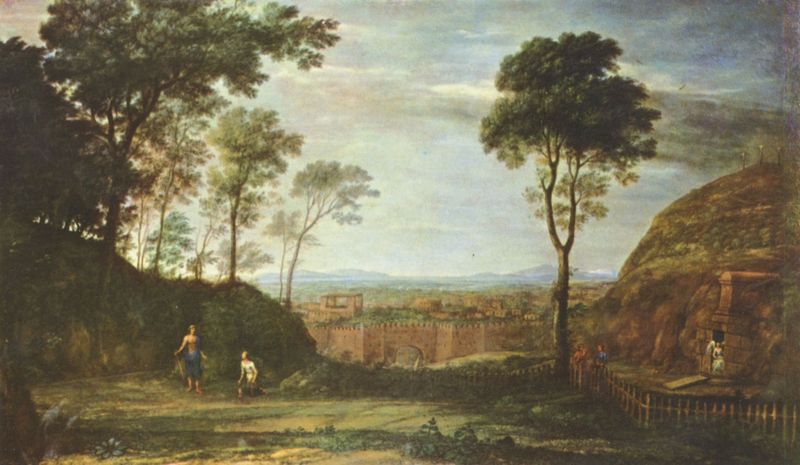
Titel: Ostermorgen
Künstler: Claude Lorrain
Standort: Frankfurt (am Main)
Institution: Das Städel, Städelsches Kunstinstitut und Städtische Galerie
Schlagwörter: baum, berg, blau, blätter, felsen, gemälde, himmel, mann, nackt, umhang, wolken, bäume, frauen, grün, landschaft, menschen, see, stadt, braun, frau, hintergrund, männer, vordergrund, ausblick, gebäude, gras, park, wiese, wolke, zaun, malerei, stein, steine, öl, ast, einsamkeit, horizont, hügel, natur, wind, sonne, paar, personen, pflanzen, höhle, wald, arbeit, genre, turm, engel, garten, farbig, ansicht, perspektive, berge, fels, mauer, farbe, gartenzaun, idylle, holzzaun, querformat, wetter, arch, blue, column, columns, men, oil, people, red, women, country, figures, france, gray, green, grey, old, painting, sitting, three, wall, woman, symmetrie, flowers, oil painting, two, brown, perspective, railing, tor, zinnen, oben, antike, burg, kreuz, religion, festung, lichtung, knien, ruinen, rom, tore, stadttor, landschaftsbild, kreuze, wood, smoke, flower, christus, grab, jesus, tümpel, altes testament, angel, classic, classical, cliff, cloud, clouds, greek, man, mythology, rock, rocks, roman, sky, stone, tree, mythos, field, hill, hills, house, landscape, mountain, mountains, nature, young, horizon, houses, lane, tower, trees, village, erscheinung, stadtmauer, death, tempel, opfer, forest, grass, bushes, dusk, entrance, garden, path, plants, view, maria, magdalena, jerusalem, maria magdalena, castle, forst, ruins, alegory, allegory, french, story, cross, auferstehung, wings, cliffs, dead, crucifixion, wasserstelle, door, bridge, fence, meadow, town, italy, peasants, rural, hagar, city, spring, toga, history, rome, temple, walls, sarkophag, brick, bricks, buildings, gate, italian, lawn, art, burgmauer, burganlage, schuld, citadel, naturbild, bush, god, forrest, cave, paint, grabplatte, golgatha, leave, noli me tangere, shrubs, dawn, klage, landfschaft, bible, kneeling, stick, arcadia, open, standing, biblical, pray, bow, heroische, vault, grave, shadown, großformat, golgota, kreuzberg, earth, vision, stadtmauern, leafs, woods, citywall, crosses, windy, farming, tomb, kneel, knees, romance, heroic, jeseus, poussin, appear, burial, buried, castle walls, duks, fortifiications, fotifications, pesants, picket, resurrection, sepulchre, sraffage, three columns, town wall, scenery, zaunn, burial chamber, grab jesu, tits, reinnasence, moutains, tw, visino, coluds, pervert, 1860 landschaft, courbet, caprice, tees, brck